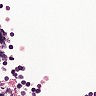
Metastatic tissue present: no